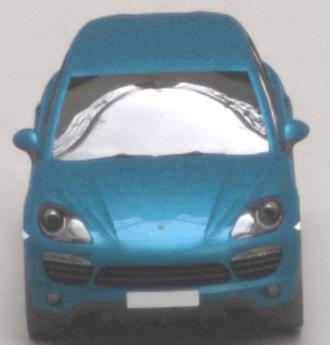
Make: Porsche
Model: Cayenne
Detailed model: Cayenne (958)
Model produced from: 2010/05
Model produced until: 2014/07
Doors: 5
Color: blue
Road condition: dry road
Daytime: midday
Contrast: medium contrast